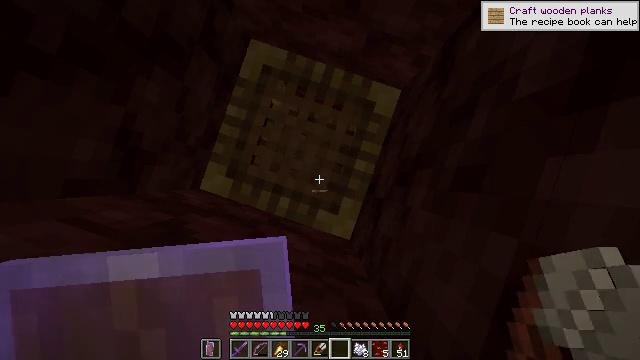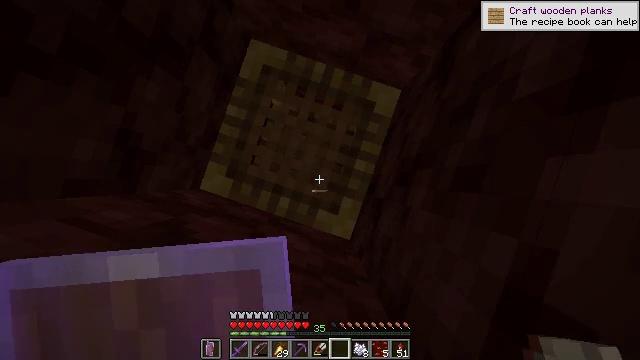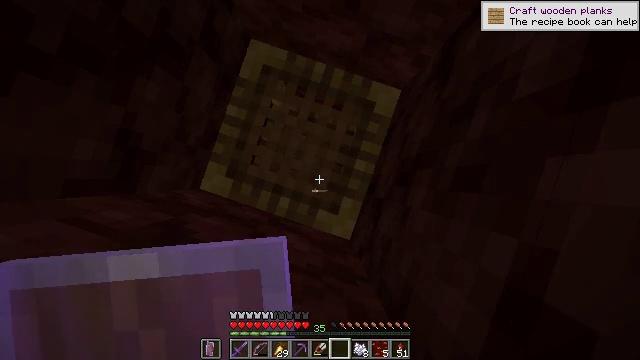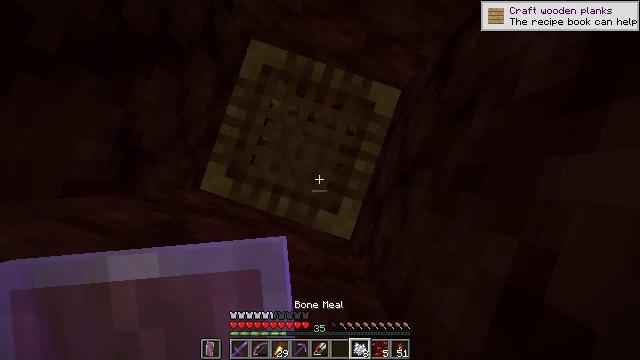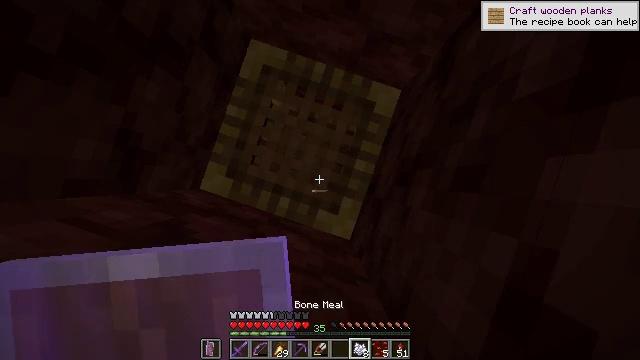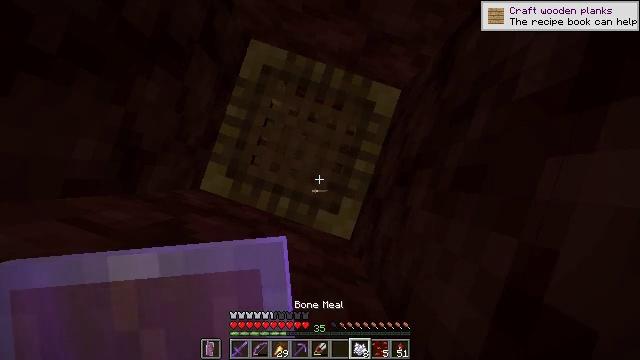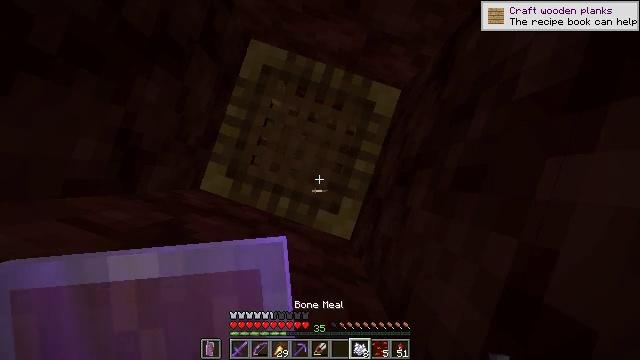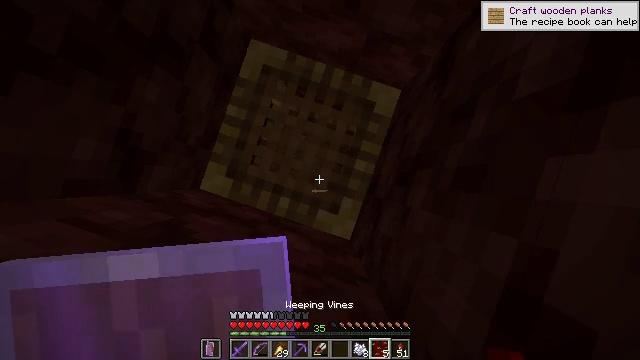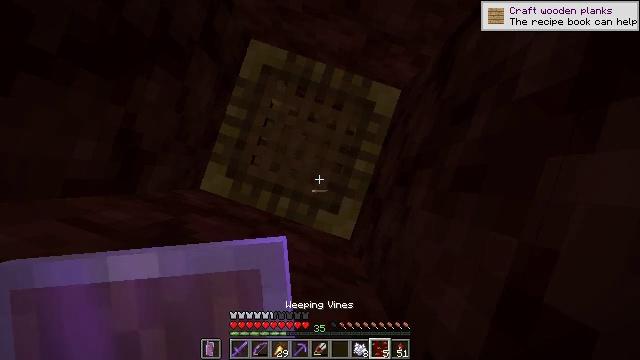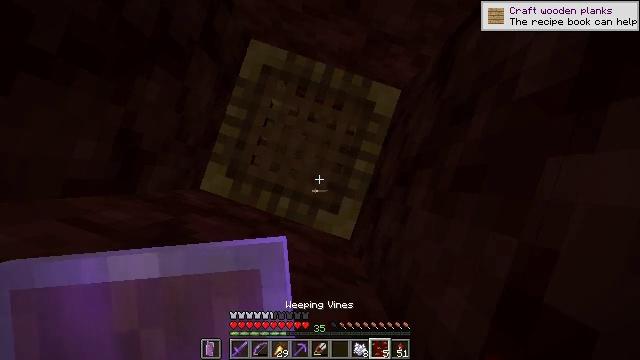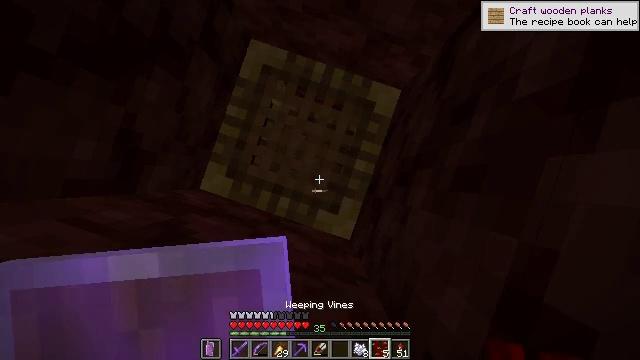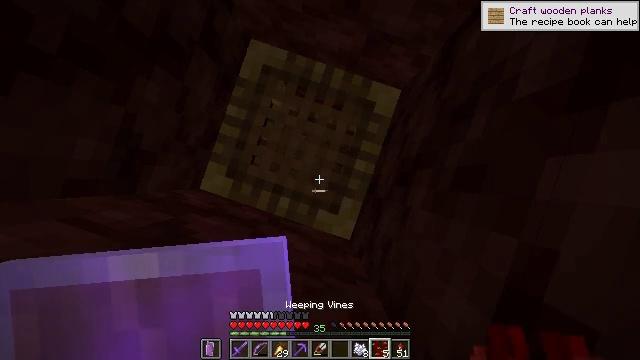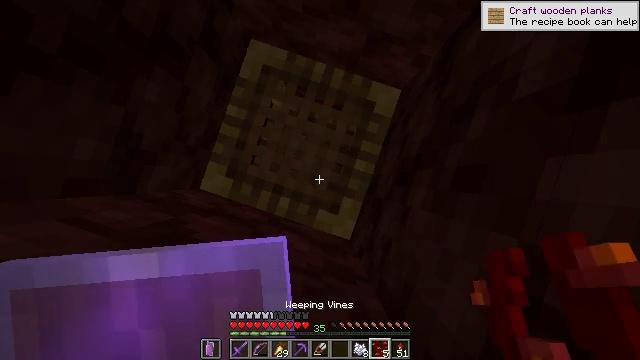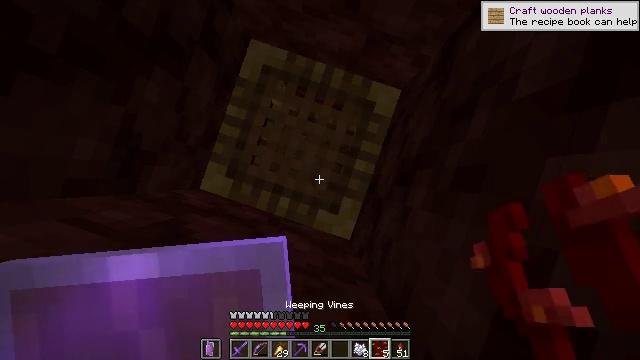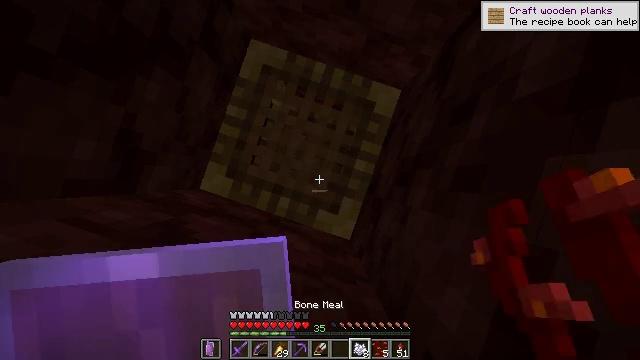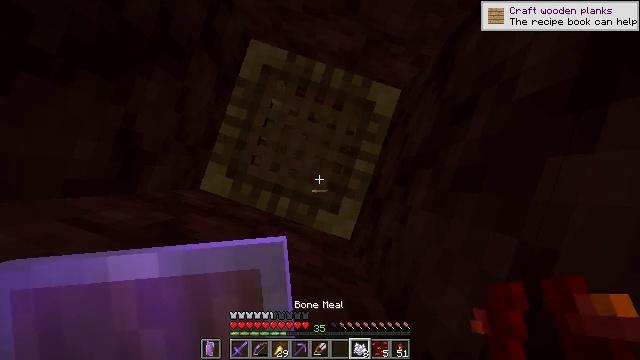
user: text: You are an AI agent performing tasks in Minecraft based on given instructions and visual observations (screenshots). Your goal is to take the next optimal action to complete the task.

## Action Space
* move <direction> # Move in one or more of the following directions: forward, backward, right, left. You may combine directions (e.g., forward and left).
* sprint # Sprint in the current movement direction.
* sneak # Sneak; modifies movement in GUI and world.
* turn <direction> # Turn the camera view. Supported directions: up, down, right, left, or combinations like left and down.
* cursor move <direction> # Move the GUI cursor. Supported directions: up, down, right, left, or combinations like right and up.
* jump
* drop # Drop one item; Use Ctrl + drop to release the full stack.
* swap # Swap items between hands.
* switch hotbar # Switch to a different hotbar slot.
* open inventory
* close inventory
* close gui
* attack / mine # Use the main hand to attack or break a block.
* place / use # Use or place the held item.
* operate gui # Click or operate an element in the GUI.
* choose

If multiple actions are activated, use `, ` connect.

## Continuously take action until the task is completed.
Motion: motion action
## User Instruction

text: Gather weeping vines.
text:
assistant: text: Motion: no_op
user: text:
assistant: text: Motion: no_op
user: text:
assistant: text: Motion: no_op
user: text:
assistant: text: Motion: no_op
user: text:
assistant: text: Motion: no_op
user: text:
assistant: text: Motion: no_op
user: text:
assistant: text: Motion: no_op
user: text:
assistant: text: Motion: no_op
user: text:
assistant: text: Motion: no_op
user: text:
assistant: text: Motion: no_op
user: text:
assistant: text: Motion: no_op
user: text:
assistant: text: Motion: no_op
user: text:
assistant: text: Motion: no_op
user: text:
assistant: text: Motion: no_op
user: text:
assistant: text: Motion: no_op
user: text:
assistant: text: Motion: no_op
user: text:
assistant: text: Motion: no_op
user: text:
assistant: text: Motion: no_op
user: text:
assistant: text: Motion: no_op
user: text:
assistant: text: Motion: no_op
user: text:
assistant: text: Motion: attack / mine
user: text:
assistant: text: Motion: attack / mine
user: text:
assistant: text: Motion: no_op
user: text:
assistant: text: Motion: no_op
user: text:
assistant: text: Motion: no_op
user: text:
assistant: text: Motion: no_op